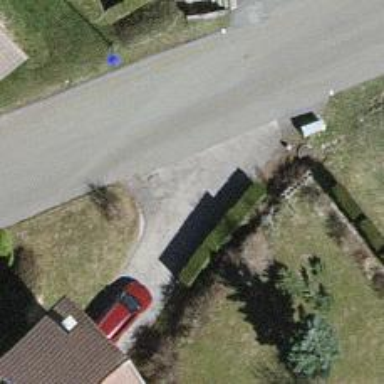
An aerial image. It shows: Alleyway designated as service road.